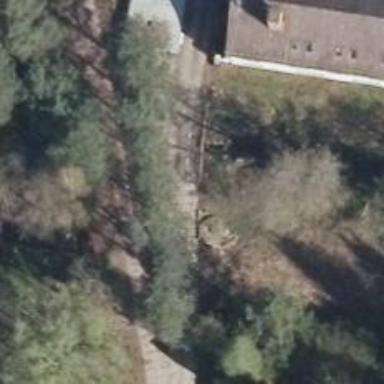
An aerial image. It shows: Track road with grade2 bridge.